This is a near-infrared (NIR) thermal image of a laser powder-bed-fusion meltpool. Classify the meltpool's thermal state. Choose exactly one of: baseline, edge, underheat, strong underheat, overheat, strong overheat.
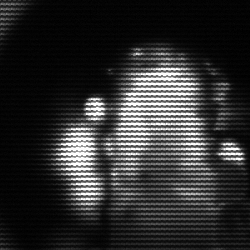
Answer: strong underheat